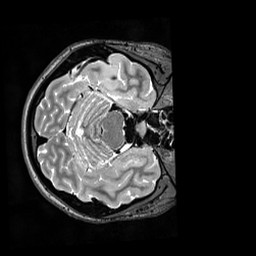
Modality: T2w
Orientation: axial
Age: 20
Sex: female
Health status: ill
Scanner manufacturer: siemens
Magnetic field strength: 3 T
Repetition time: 3.2 s
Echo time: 0.564 s